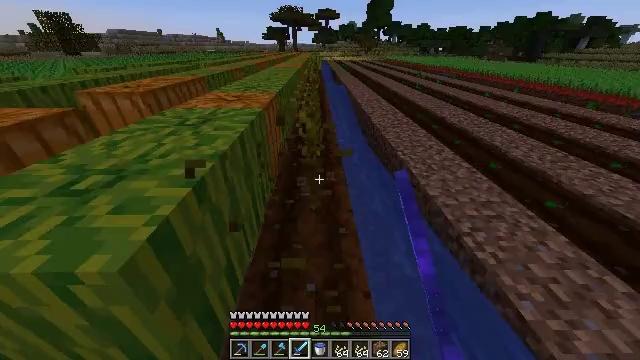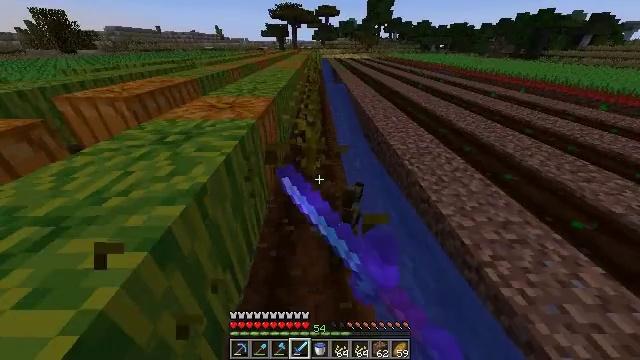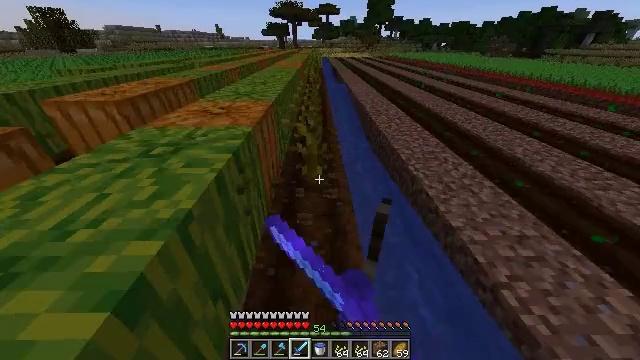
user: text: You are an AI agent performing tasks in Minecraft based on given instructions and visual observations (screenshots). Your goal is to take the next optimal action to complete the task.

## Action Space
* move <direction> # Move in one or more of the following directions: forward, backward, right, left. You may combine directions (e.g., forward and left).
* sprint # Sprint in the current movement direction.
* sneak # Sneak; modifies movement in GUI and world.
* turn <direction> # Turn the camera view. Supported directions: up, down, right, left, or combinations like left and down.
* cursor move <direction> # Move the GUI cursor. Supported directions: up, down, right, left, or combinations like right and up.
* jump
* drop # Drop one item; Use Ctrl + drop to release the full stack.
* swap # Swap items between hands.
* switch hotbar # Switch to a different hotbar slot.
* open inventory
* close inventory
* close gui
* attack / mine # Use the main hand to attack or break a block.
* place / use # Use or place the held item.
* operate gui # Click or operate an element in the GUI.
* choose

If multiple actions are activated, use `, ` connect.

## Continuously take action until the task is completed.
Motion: motion action
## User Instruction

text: Detach the attached melon stem from the melon.
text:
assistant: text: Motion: move forward, sprint, attack / mine
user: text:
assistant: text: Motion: move forward, sprint, attack / mine
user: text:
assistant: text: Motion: sprint, attack / mine